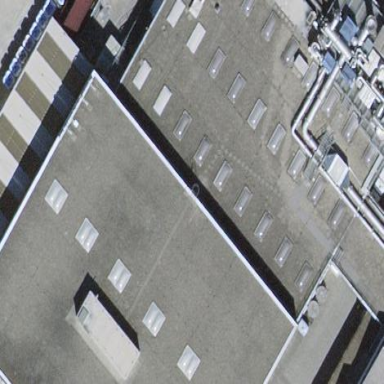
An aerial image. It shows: Industrial building.